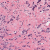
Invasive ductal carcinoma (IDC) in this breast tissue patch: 1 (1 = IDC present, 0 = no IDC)